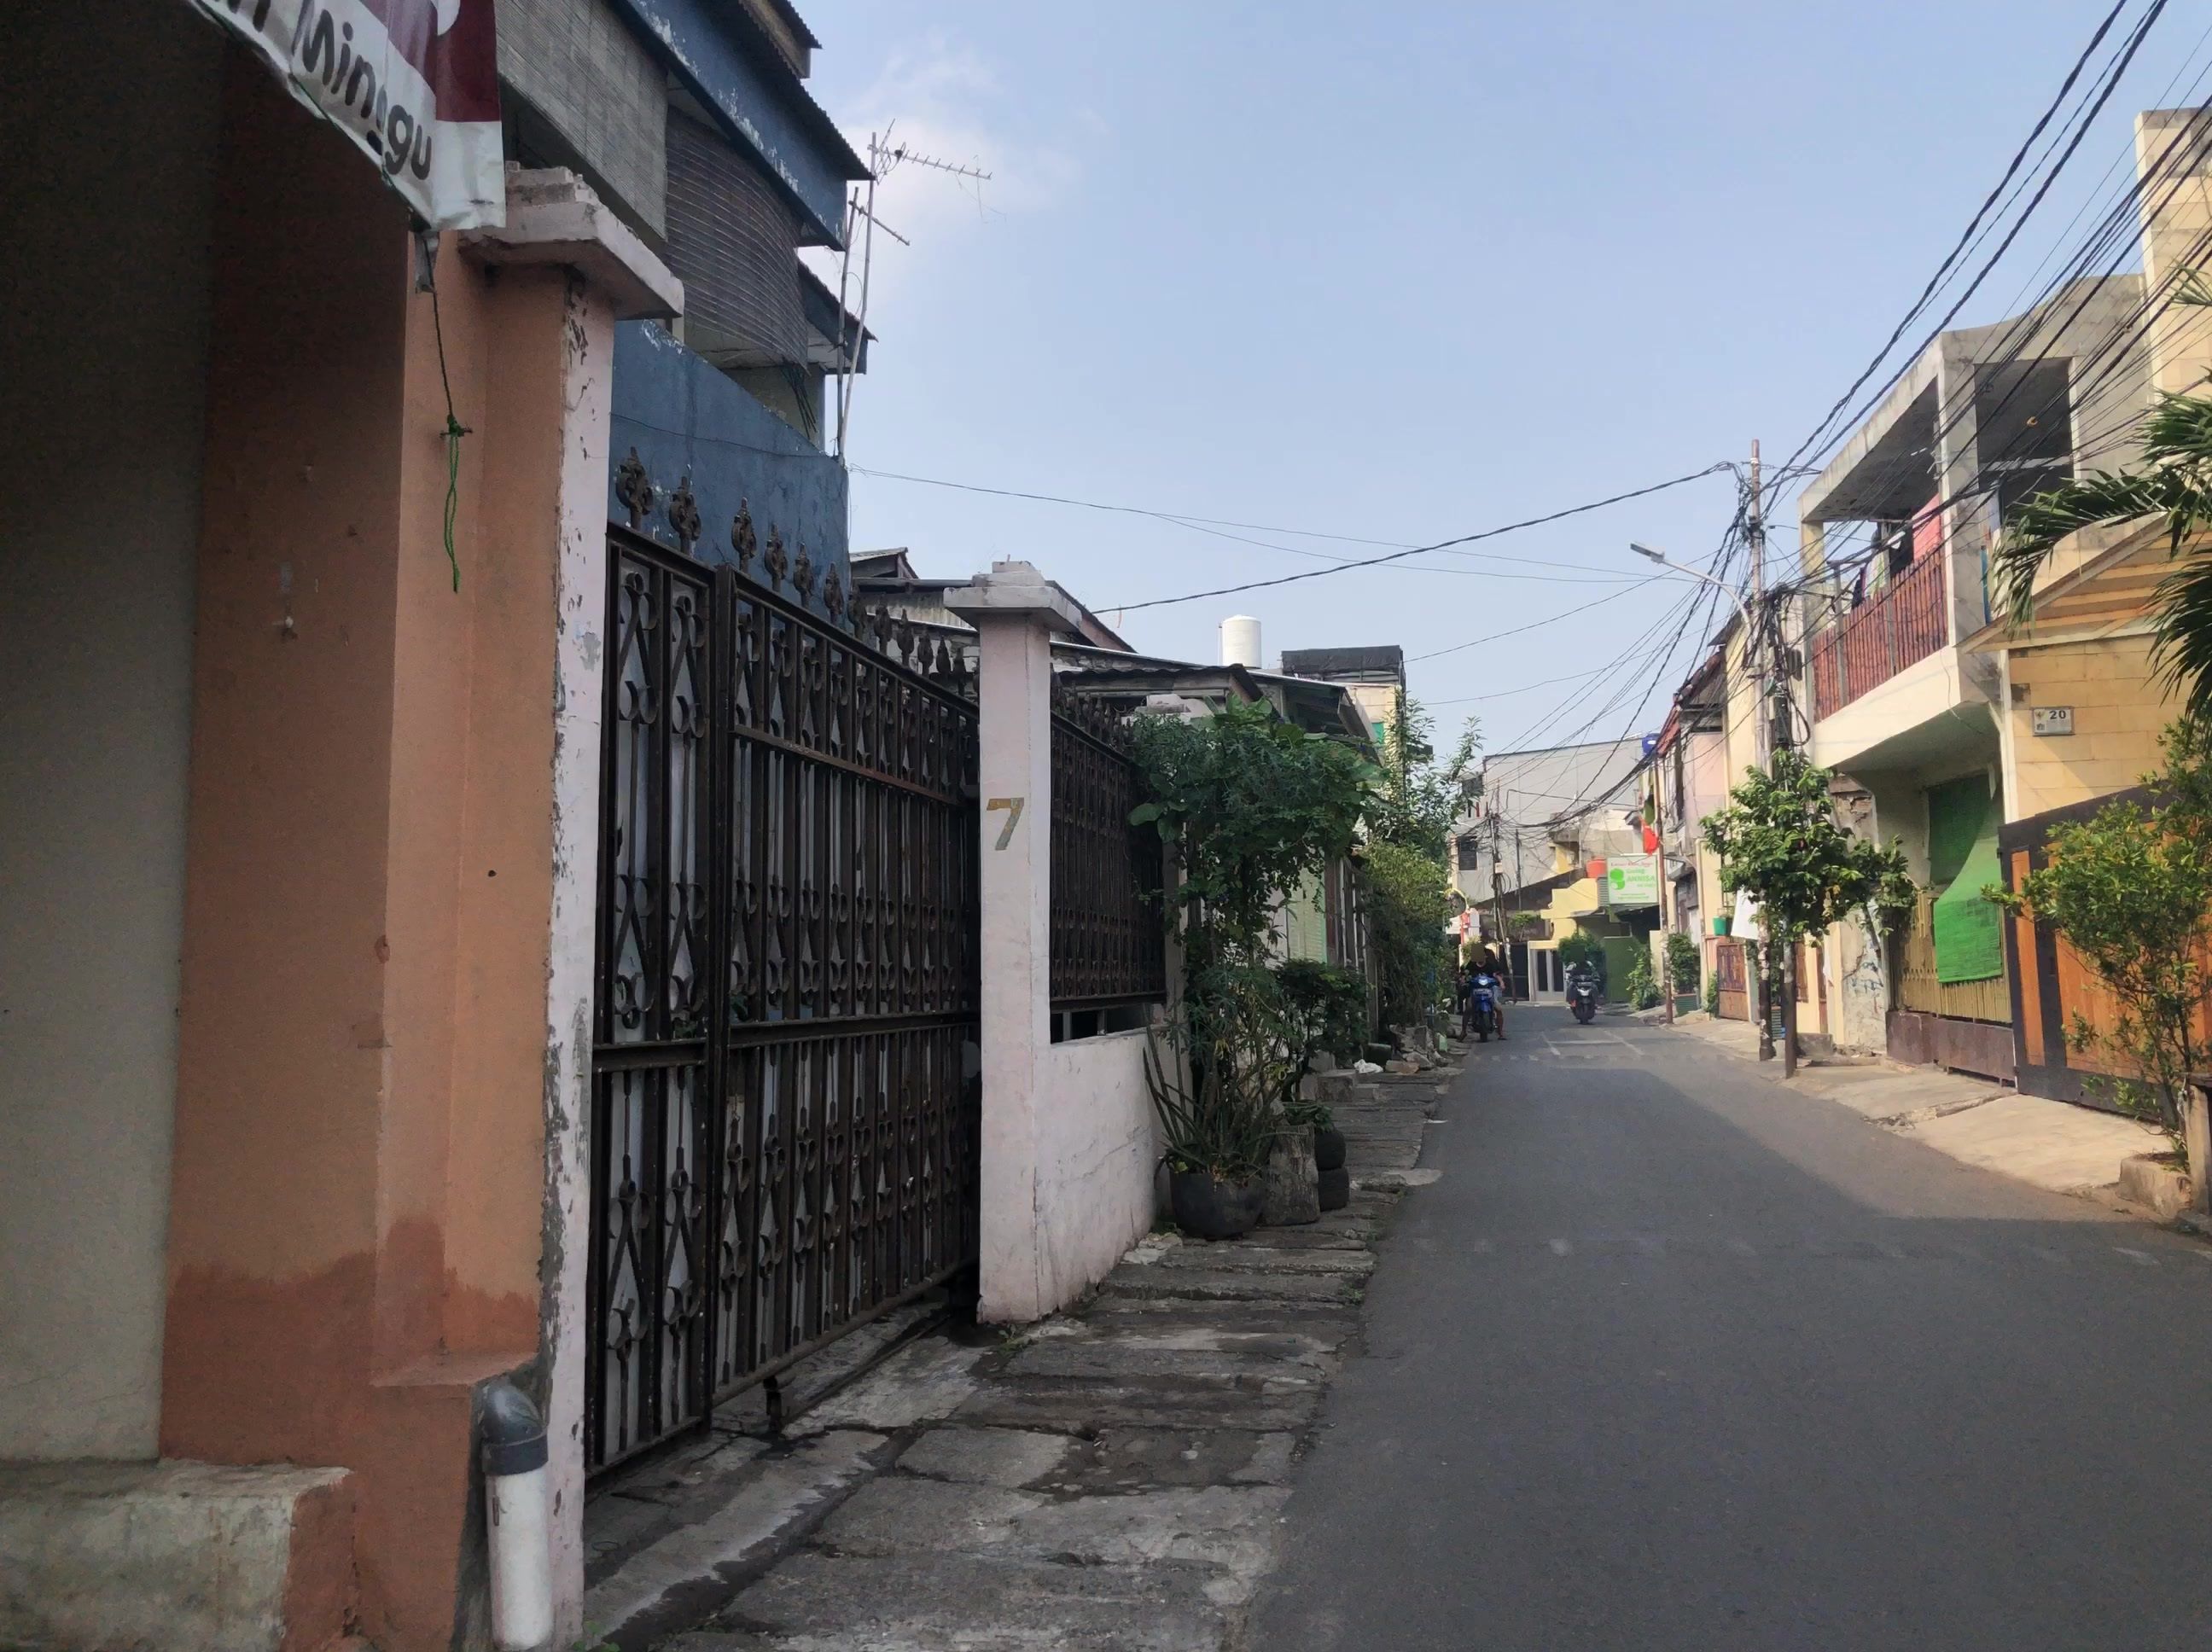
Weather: clear
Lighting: day
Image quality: good
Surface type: walking surface
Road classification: residential
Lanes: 2
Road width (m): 3
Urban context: urban centre
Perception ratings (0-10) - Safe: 3.05, Lively: 1.63, Beautiful: 1.86, Boring: 2.71, Depressing: 6.35, Wealthy: 2.61